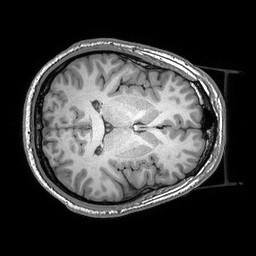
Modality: T1w
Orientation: axial
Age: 21
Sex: male
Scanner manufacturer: philips
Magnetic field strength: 3 T